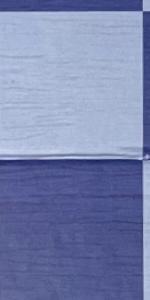
Label: Empty